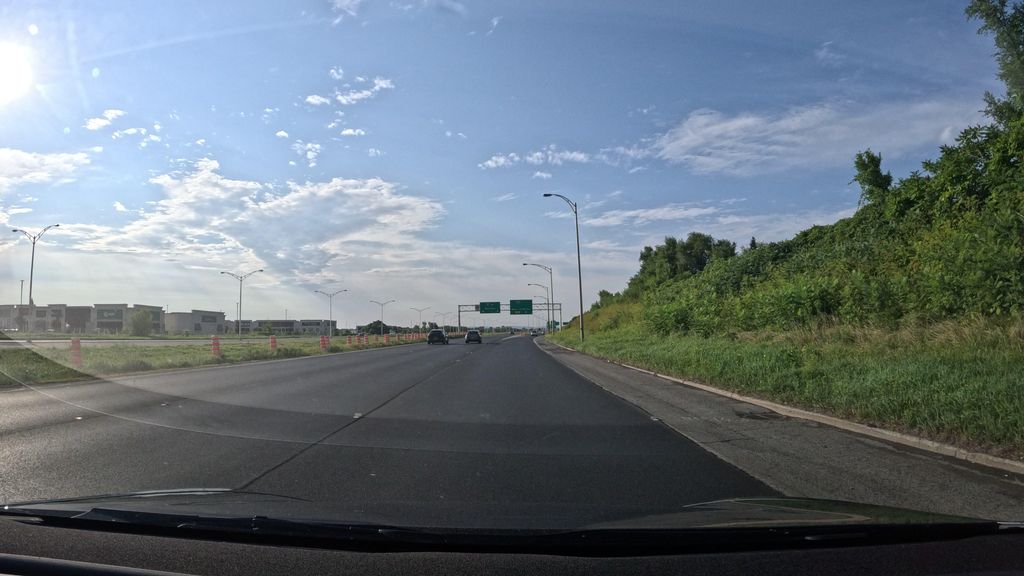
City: montreal